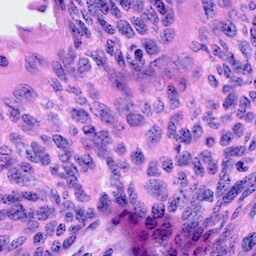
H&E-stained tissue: Cervix